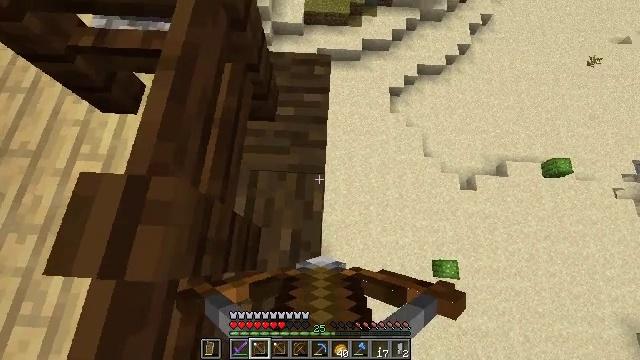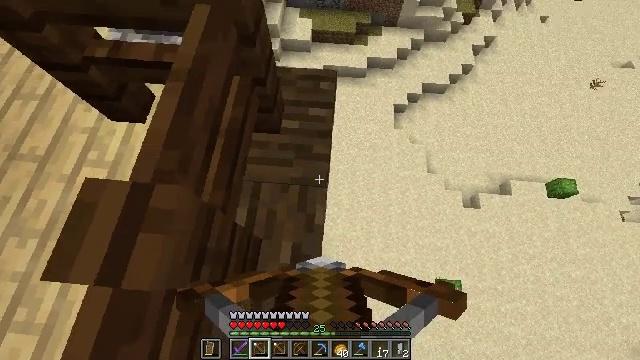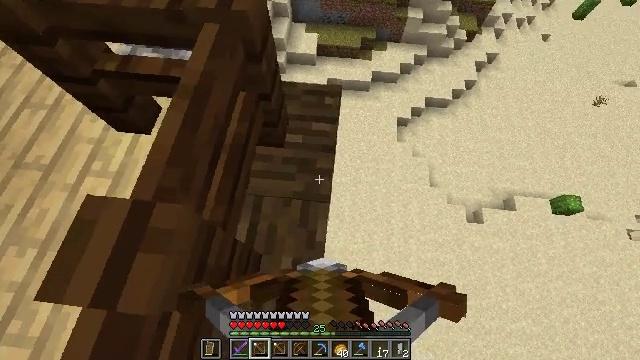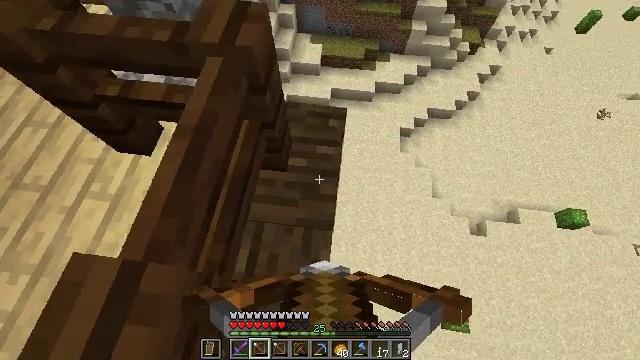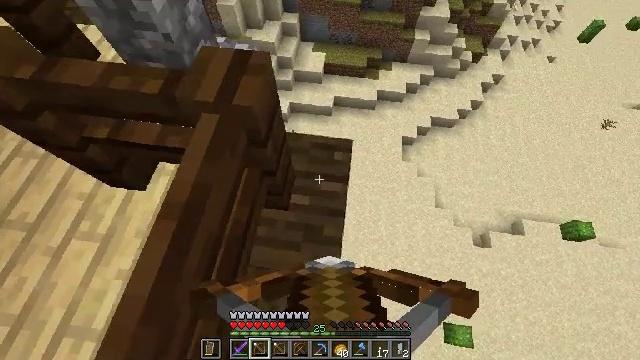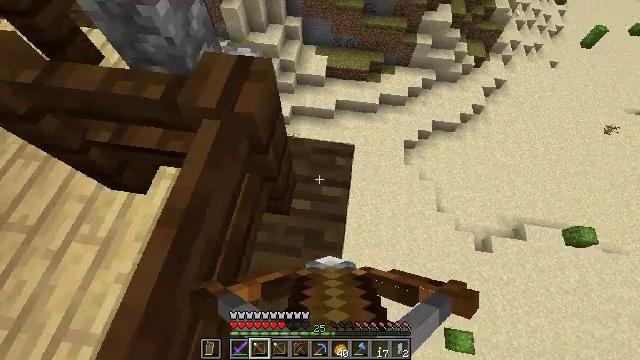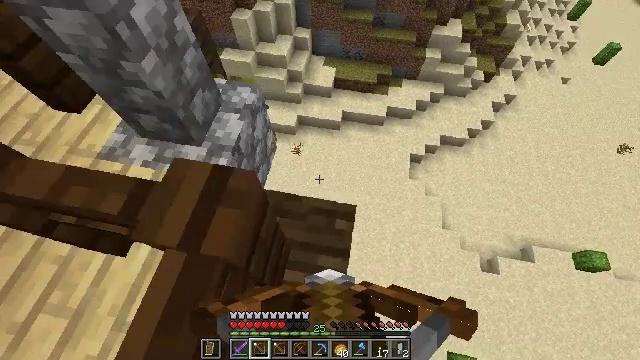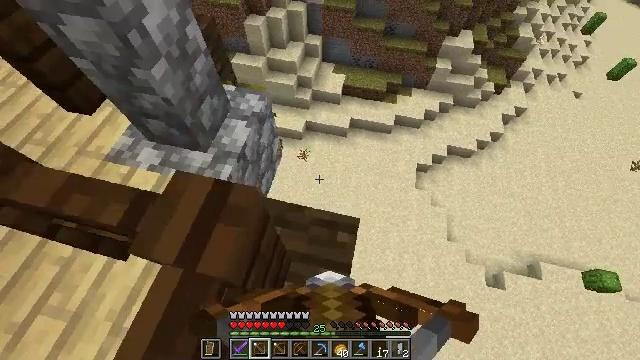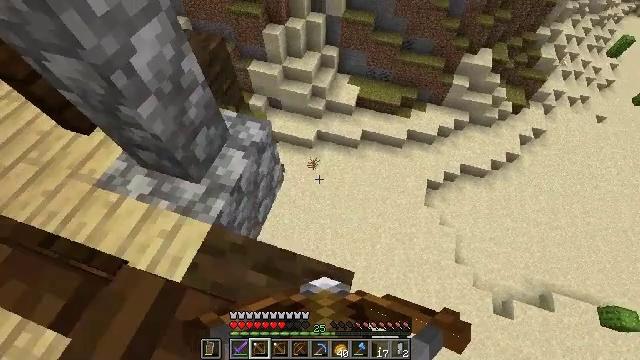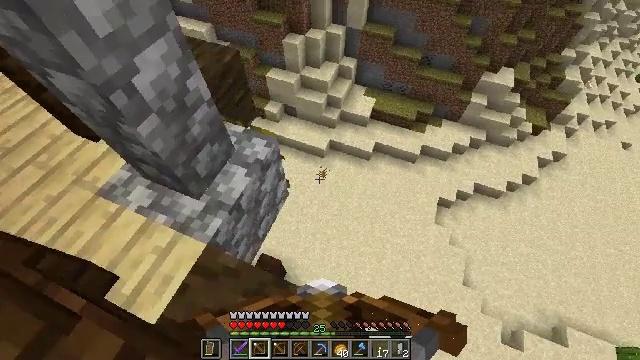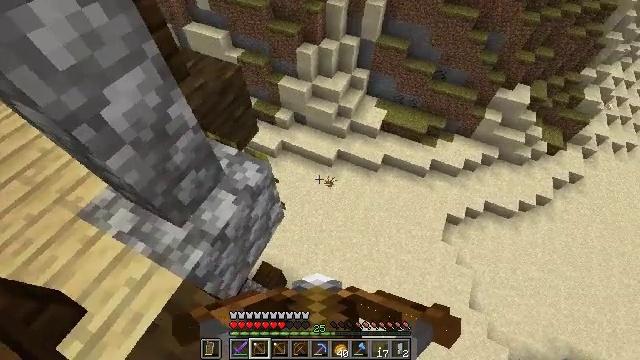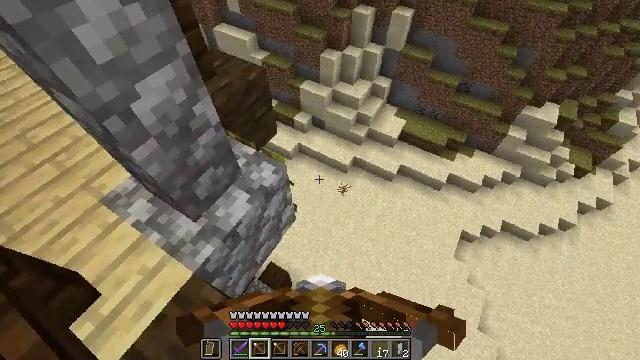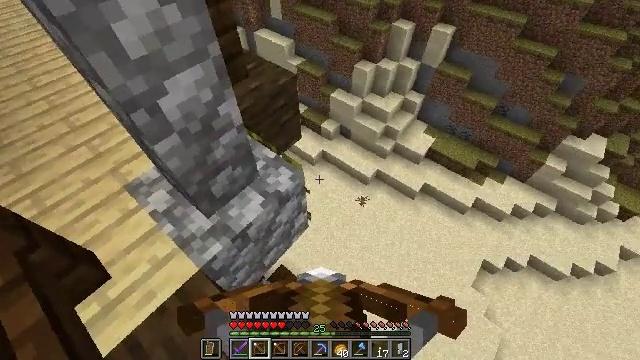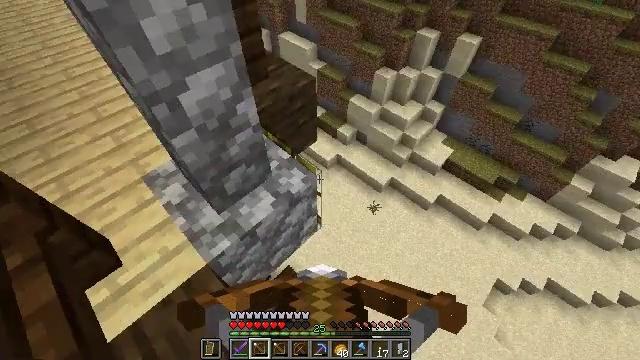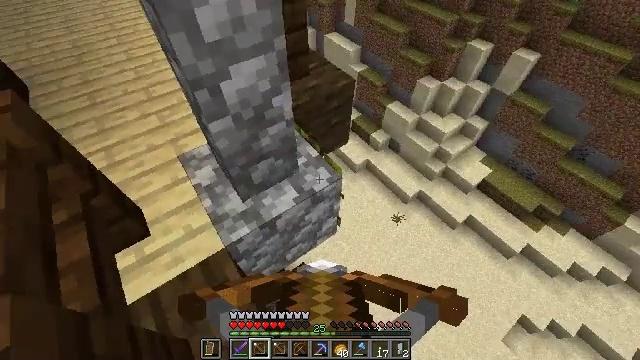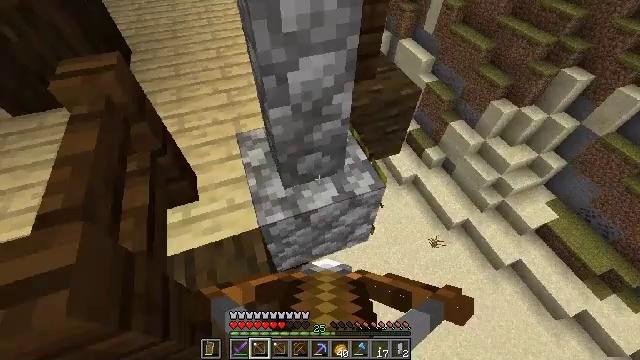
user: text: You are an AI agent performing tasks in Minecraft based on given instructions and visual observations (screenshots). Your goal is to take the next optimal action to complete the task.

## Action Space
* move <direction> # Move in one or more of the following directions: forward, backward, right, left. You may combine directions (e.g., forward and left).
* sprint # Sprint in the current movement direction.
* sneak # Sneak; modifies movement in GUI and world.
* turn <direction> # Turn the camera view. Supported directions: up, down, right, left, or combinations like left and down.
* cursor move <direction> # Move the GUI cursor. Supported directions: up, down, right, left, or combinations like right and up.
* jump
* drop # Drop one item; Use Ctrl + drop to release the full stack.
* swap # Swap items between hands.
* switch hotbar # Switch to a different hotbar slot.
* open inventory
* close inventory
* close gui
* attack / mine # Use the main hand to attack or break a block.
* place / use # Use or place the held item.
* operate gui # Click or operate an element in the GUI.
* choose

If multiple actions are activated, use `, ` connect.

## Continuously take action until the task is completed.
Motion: motion action
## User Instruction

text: Mine the white wall banner from the wall.
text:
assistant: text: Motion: turn left and up
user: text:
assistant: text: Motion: move forward, turn left and up
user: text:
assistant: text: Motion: move forward, turn left and up
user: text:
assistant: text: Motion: move forward, turn up
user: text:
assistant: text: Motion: move forward
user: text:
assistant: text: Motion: move forward, turn left and up
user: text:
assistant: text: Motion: move forward, turn left and up
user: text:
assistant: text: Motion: move forward, turn left and up
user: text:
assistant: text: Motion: move forward, turn left and up
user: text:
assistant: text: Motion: turn left and up
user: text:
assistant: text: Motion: turn left and up
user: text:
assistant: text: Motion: turn left and up
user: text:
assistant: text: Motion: turn left
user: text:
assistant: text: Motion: turn left
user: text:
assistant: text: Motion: turn left
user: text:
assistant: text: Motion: turn left
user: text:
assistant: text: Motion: turn left
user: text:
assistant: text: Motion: turn left
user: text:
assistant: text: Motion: turn left
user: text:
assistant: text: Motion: turn left
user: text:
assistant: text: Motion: turn left and down
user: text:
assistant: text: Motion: turn left
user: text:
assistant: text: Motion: turn left and down
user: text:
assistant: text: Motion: turn down
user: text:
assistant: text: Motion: no_op
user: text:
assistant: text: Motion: turn right
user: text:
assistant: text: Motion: turn right
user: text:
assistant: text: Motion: no_op
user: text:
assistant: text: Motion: no_op
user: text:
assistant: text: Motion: no_op